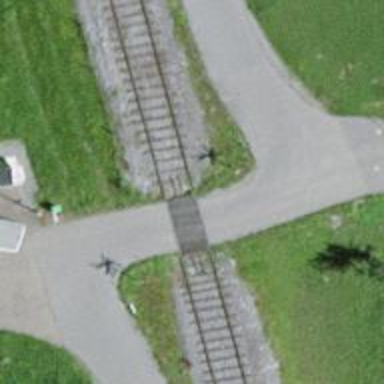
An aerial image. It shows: Railway level crossing.